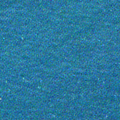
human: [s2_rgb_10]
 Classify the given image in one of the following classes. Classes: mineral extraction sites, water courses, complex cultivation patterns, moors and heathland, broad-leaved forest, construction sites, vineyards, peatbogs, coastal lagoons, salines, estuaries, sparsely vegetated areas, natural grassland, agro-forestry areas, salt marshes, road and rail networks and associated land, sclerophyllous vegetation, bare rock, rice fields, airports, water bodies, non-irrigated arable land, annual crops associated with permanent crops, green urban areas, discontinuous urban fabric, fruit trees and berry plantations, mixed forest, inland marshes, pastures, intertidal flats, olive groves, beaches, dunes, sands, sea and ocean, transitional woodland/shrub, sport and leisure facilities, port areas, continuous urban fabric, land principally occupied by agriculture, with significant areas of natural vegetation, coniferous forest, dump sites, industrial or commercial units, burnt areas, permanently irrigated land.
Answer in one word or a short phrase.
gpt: sea and ocean